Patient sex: M
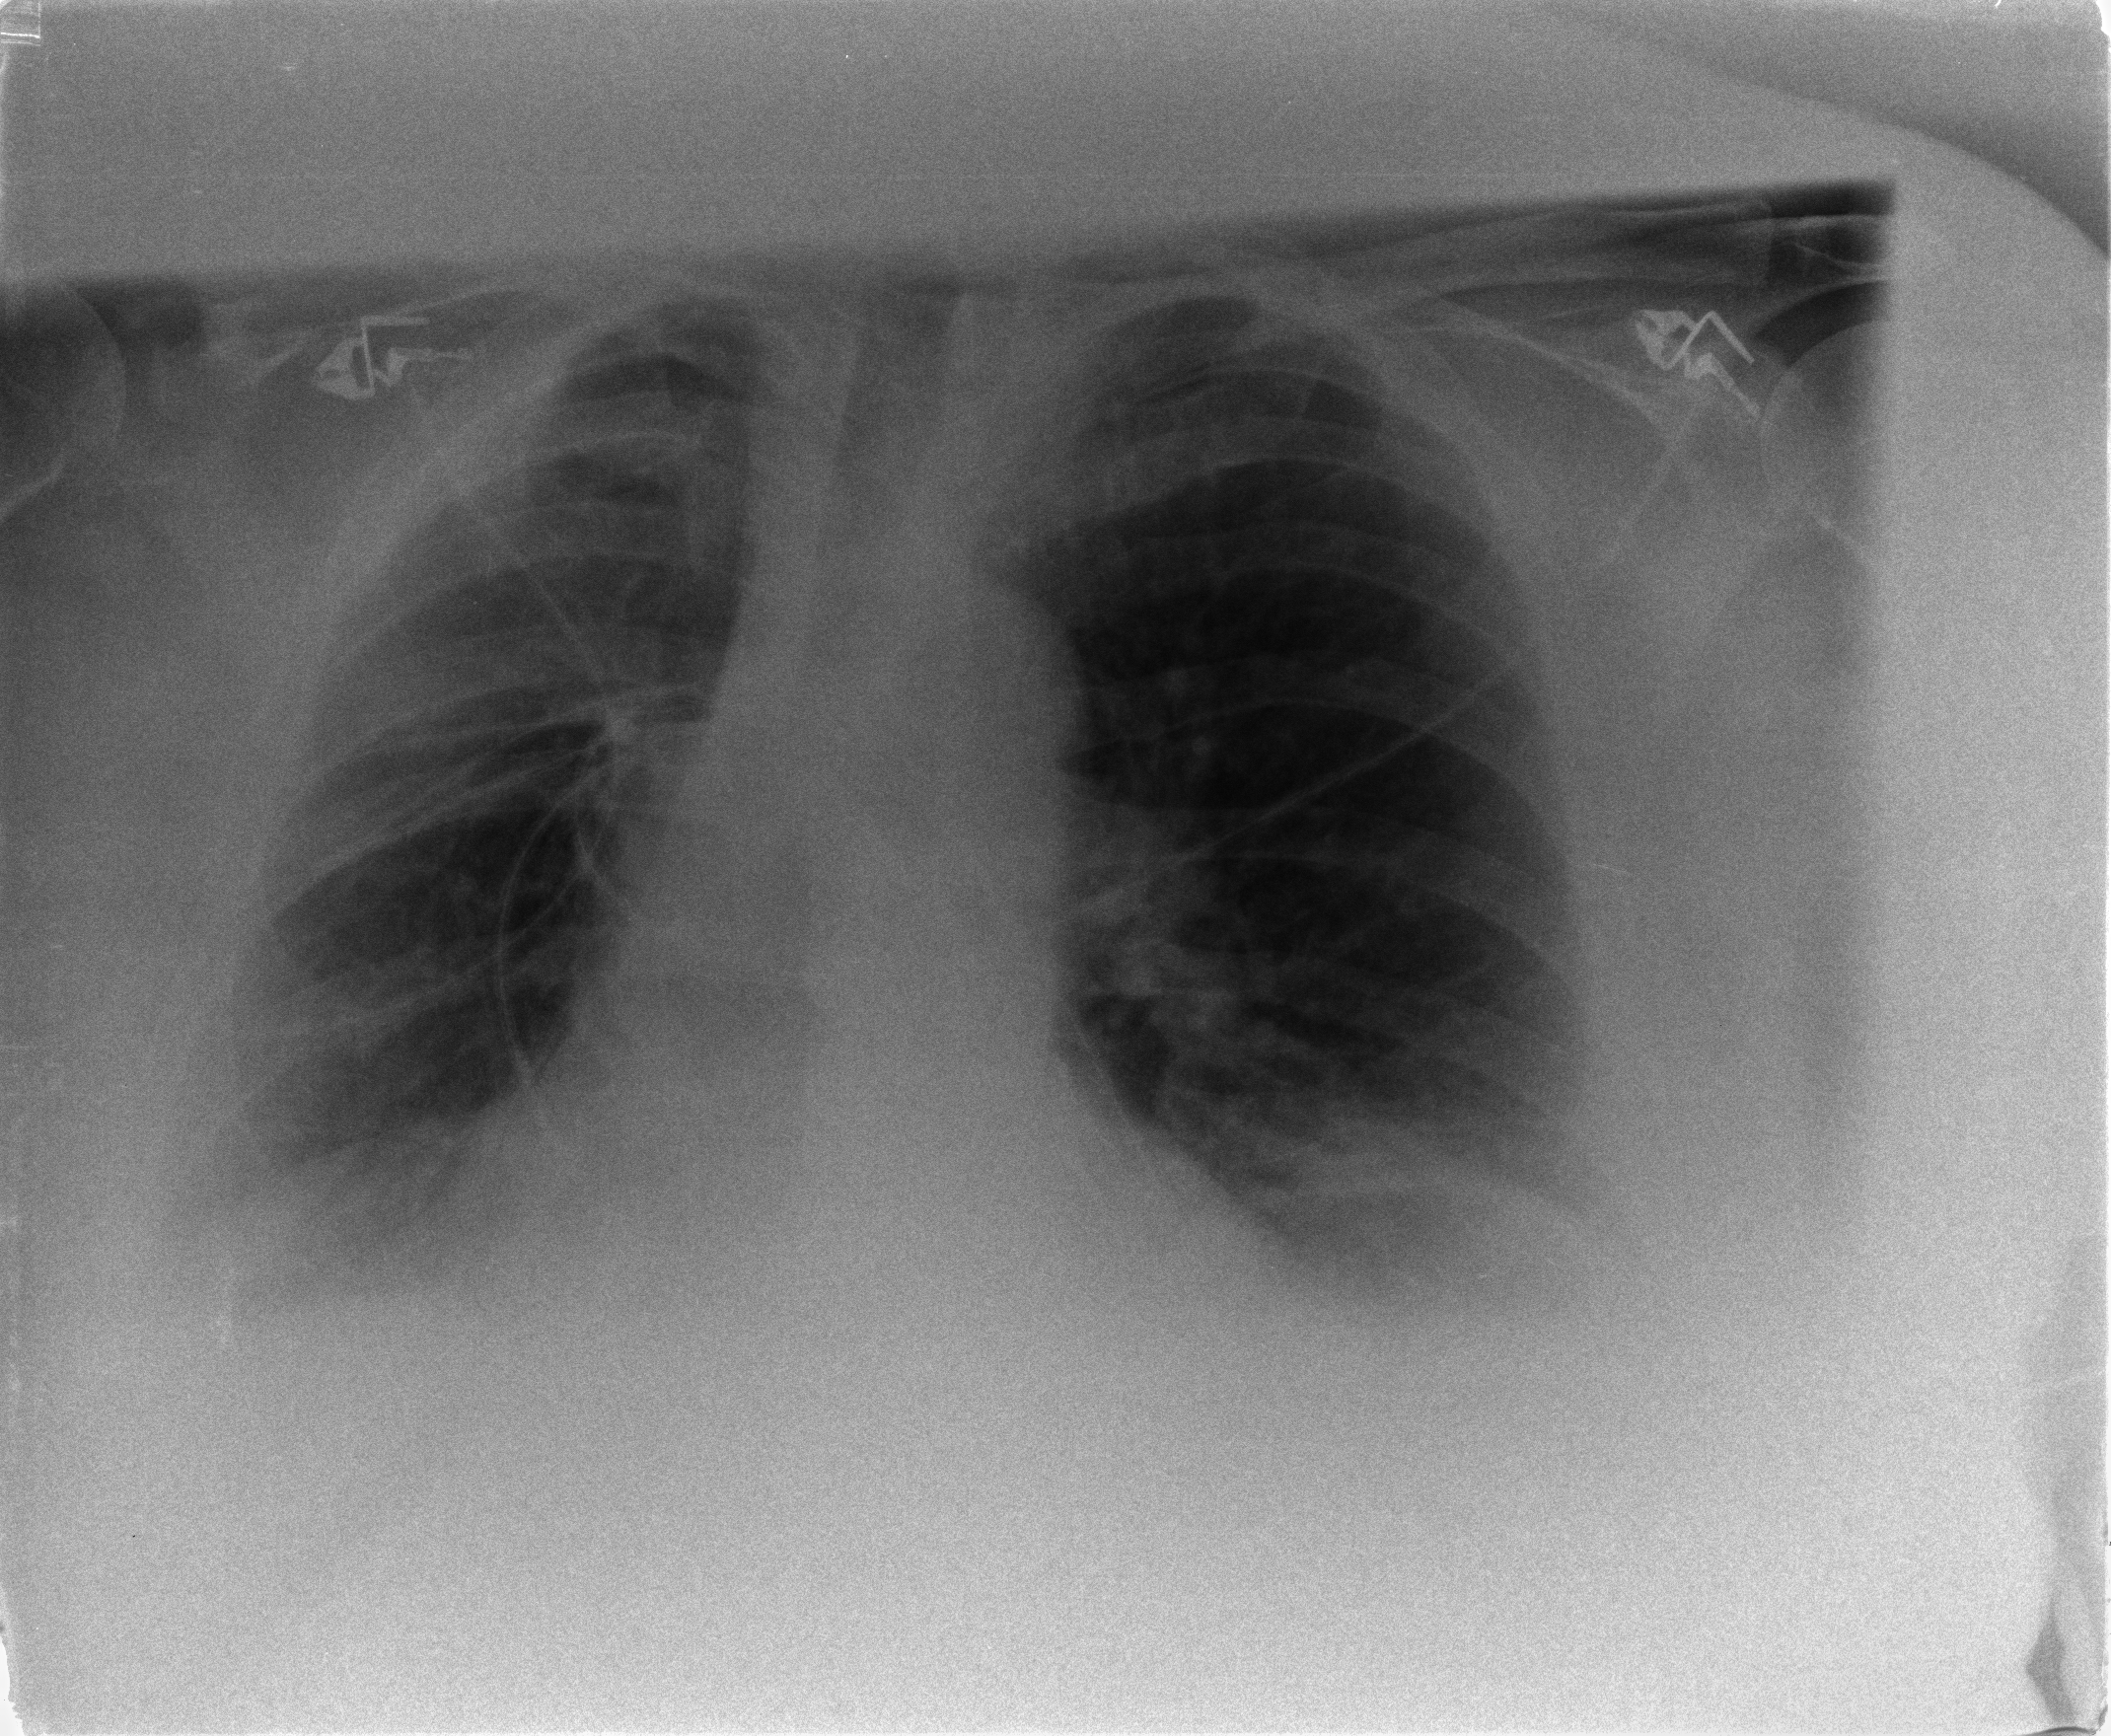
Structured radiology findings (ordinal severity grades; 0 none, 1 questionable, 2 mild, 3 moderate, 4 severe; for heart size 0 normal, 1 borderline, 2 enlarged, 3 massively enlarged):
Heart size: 1
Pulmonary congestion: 2
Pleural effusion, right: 2
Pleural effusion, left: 2
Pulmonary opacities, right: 2
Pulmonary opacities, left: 0
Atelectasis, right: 2
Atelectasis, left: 2